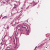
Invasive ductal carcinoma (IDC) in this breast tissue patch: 0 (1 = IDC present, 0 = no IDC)